Question: I'm trying to create a method in which I get a square matrix of 0 and 1, where 1 can walk and 0 are the obstacles that must be circumvented, in addition to the random start and end points.
I needed this method to provide me with a sense of the path that should be followed, such as:

Where the return would be "right, up, right, right, down, right" and "down, right, down, right, right, up, right, up" respectively.
Thanks
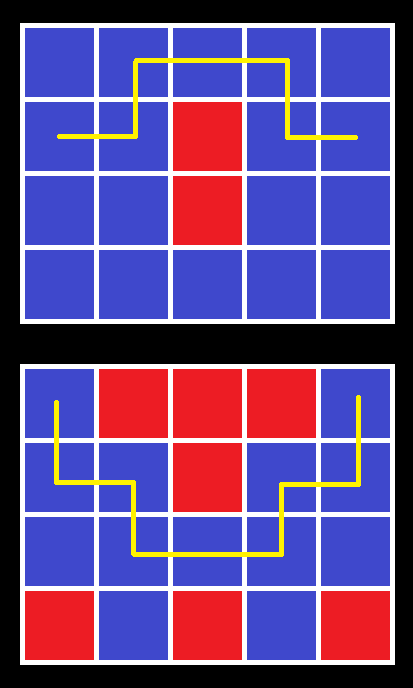
Answer: One way could be to write a function which checks if the current field is the destination field and call this function recursively for all neighbors. In each recursion step you add the direction and return the full path when you are finished.
'''
dest_x = 4
dest_y = 1
visited = []
def next (path, x, y):
visited.append ([x, y])
# obstacle
if matrix[x][y] == 0:
return None
# found destination
if x == dest_x and y == dest_y:
return path
for i in [{'x': x - 1, 'y': y, 'direction': 'left'},
{'x': x + 1, 'y': y, 'direction': 'right'},
{'x': x, 'y': y - 1, 'direction': 'up'},
{'x': x, 'y': y + 1, 'direction': 'down'}]:
if [i['x'], i['y']] not in visited and i['x'] >= 0 and i['x'] < len(matrix) and i['y'] >= 0 and i['y'] < len(matrix[x]):
n = next (path + [i['direction']], i['x'], i['y'])
if n != None:
return n
matrix = [[1,1,1,1],
[1,1,1,1],
[1,0,0,1],
[1,1,1,1],
[1,1,1,1]]
print (next ([], 0, 1))
'''
This will find one way if there is one. In case you need the shortest way you can store the path in an array when you reach the destination instead of returning it. When all paths are discovered you can print the path with minimum length